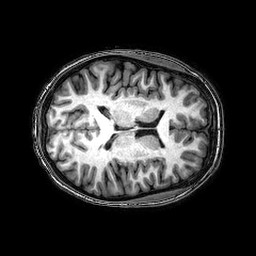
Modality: T1w
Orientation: axial
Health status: healthy
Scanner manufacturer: philips
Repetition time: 0.008198 s
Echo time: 0.00376 s